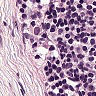
Metastatic tissue present: no